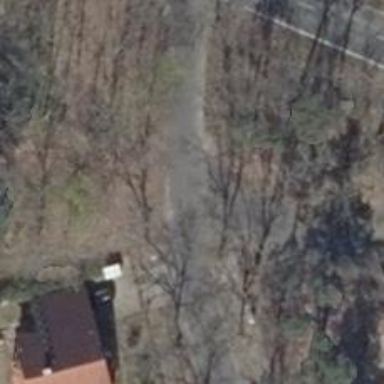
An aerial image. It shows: Smooth asphalt road in residential area.